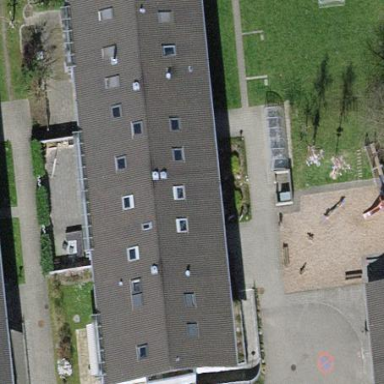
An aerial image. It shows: Building.